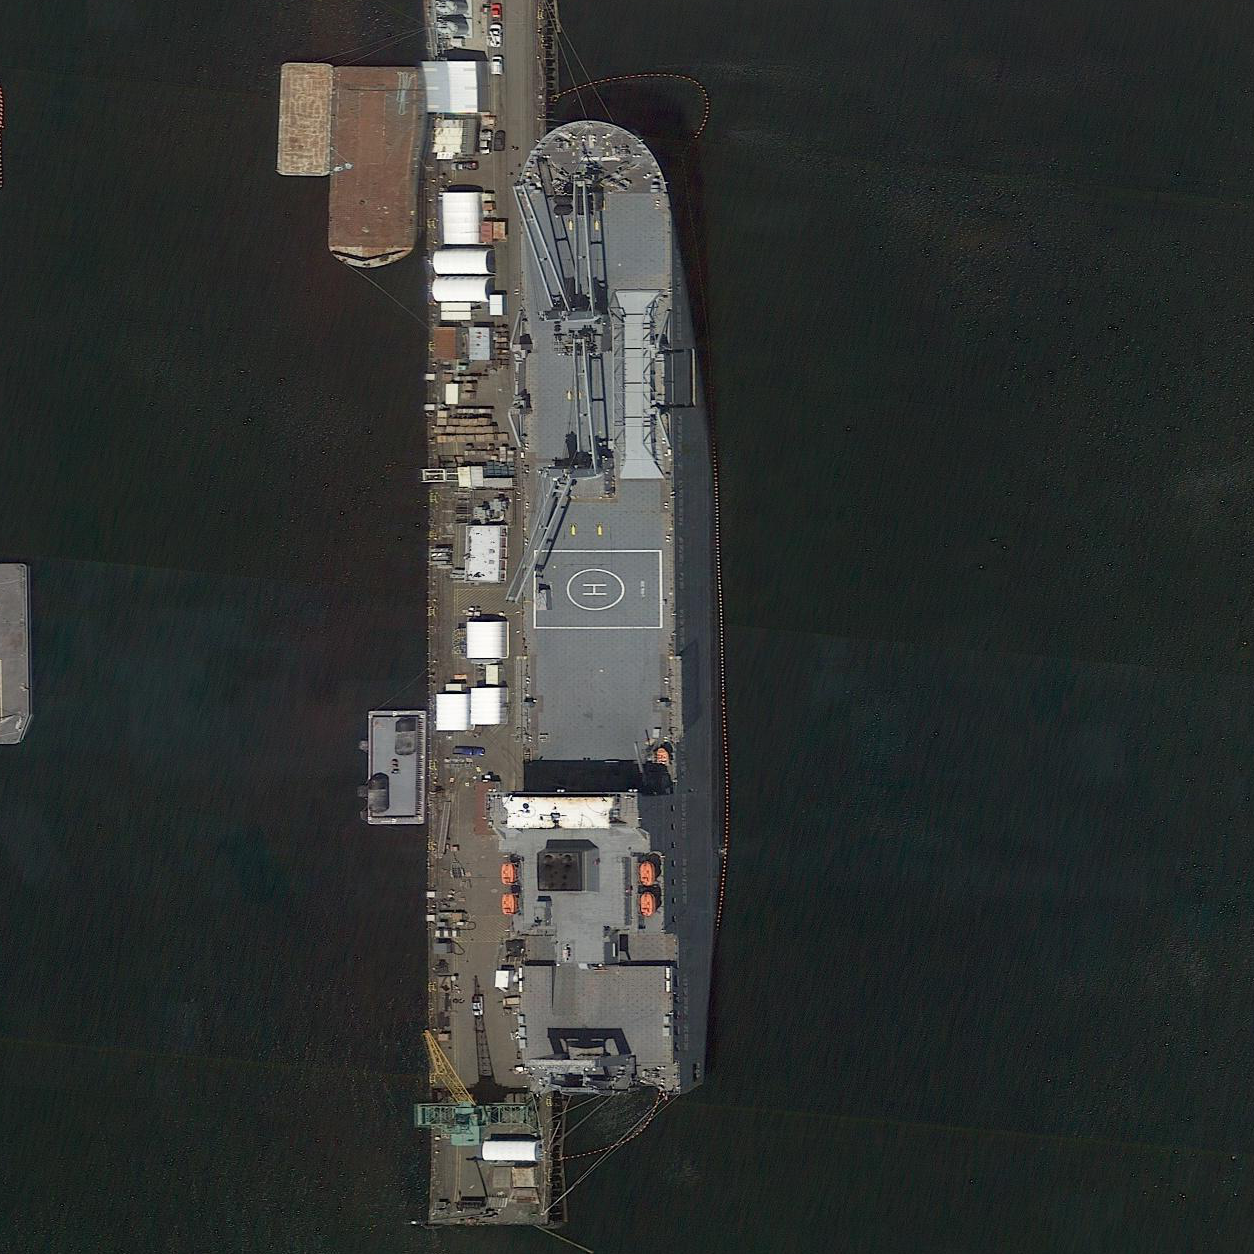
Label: civil